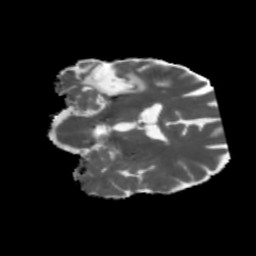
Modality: MD
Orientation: coronal
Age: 47
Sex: male
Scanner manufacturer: siemens
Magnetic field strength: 3 T
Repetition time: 5.47 s
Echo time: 0.0854 s